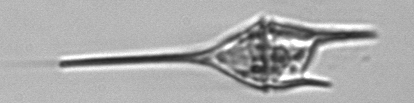
Label: Tripos_lineatus